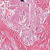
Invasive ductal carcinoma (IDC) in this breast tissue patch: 0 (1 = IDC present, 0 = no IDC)